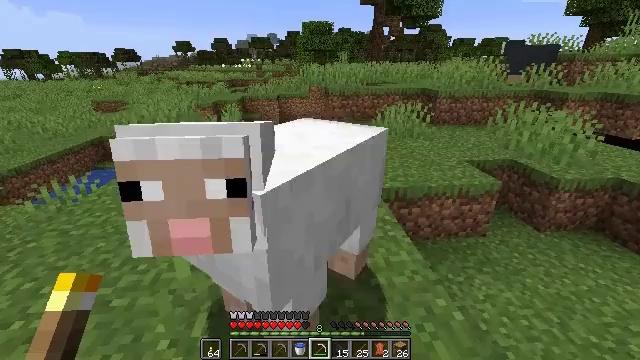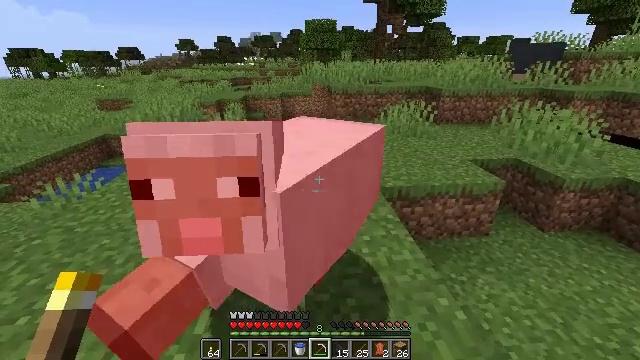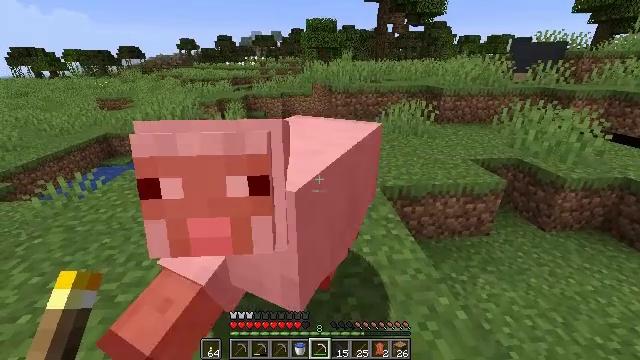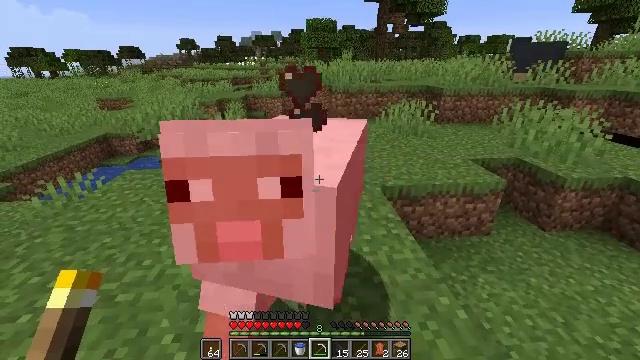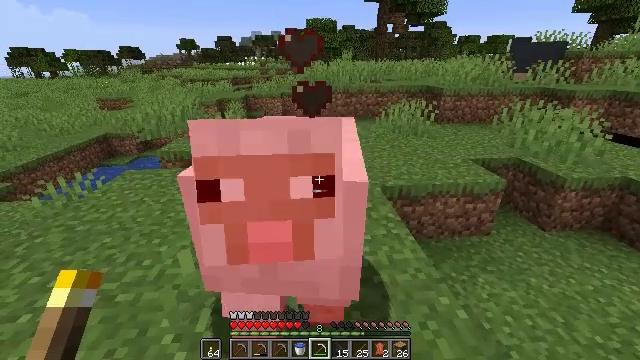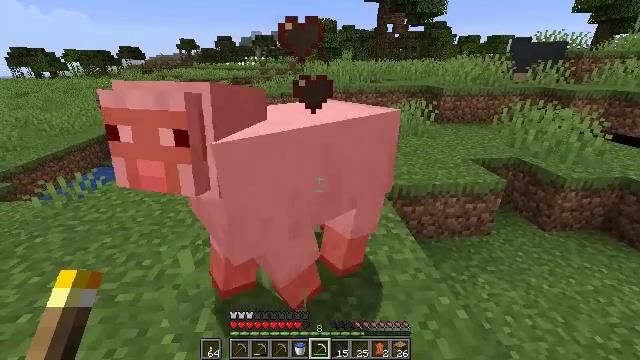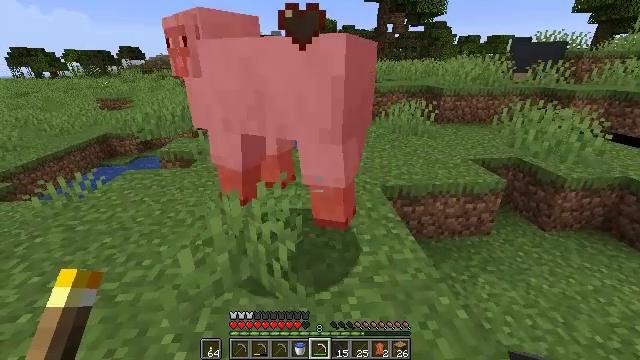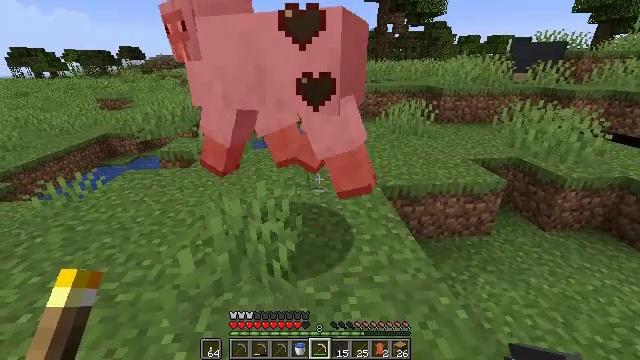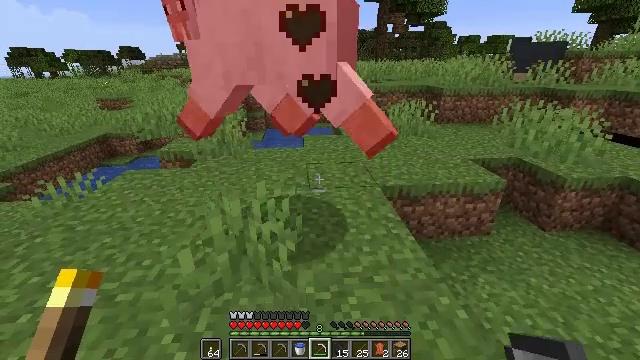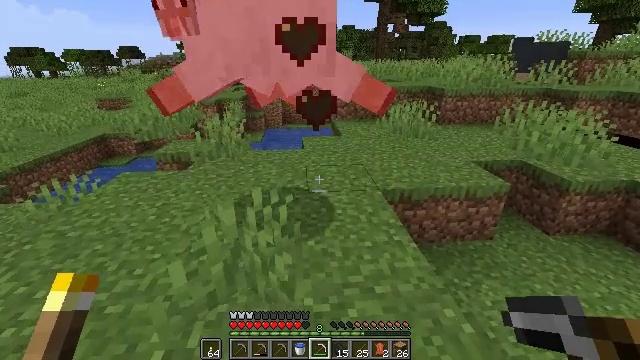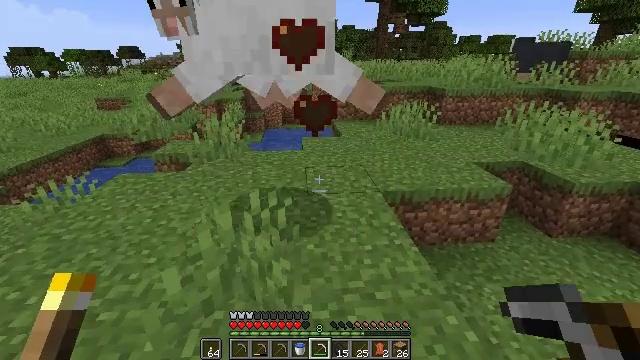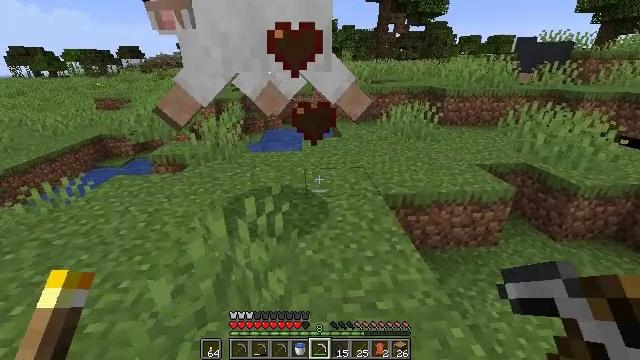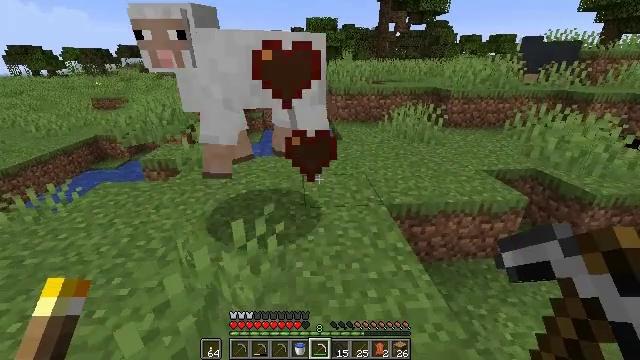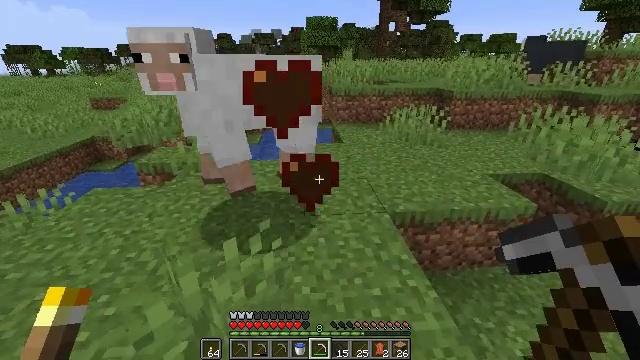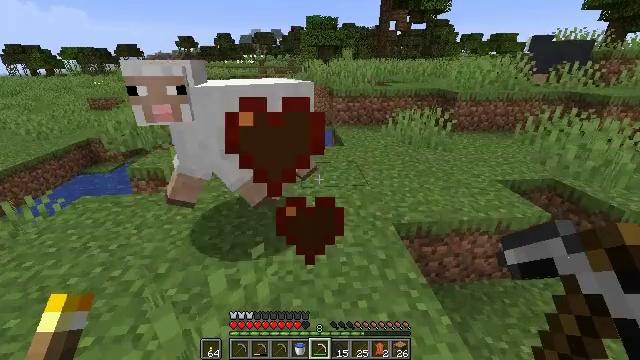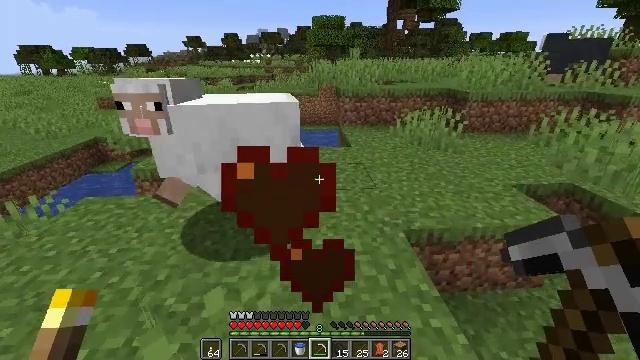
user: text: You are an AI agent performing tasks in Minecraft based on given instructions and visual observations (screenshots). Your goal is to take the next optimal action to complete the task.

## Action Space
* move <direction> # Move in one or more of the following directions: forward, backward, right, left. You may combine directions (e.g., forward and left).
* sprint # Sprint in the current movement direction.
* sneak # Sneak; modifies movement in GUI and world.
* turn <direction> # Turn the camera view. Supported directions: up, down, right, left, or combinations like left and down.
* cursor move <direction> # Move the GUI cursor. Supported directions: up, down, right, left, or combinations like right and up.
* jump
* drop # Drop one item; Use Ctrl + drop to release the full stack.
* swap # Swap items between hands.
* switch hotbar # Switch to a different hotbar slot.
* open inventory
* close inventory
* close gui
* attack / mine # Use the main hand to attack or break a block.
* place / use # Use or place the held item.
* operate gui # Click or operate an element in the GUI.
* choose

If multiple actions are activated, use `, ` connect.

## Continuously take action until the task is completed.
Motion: motion action
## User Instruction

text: Hunt animals.
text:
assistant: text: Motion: no_op
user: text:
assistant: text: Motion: no_op
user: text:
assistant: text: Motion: no_op
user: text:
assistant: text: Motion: no_op
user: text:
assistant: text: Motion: no_op
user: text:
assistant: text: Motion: no_op
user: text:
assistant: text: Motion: no_op
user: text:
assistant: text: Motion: no_op
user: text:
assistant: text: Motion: move forward
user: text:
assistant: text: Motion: move forward
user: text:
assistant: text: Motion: move forward
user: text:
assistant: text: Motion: move forward
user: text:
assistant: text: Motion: move forward
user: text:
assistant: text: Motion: no_op
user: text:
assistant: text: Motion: turn left
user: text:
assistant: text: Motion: turn left
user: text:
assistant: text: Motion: turn left
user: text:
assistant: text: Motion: no_op
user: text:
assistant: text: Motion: attack / mine
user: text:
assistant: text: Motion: attack / mine
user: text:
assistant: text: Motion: attack / mine
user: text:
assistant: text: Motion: attack / mine
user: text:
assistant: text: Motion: no_op
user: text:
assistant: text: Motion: no_op
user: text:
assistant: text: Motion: no_op
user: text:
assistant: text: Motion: turn left
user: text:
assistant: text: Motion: turn left
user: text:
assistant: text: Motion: turn left
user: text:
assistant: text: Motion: move forward, turn left
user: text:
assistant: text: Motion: move forward, turn left